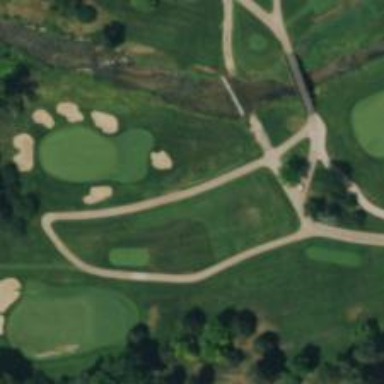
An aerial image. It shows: Well-maintained path specifically designed for golf carts.